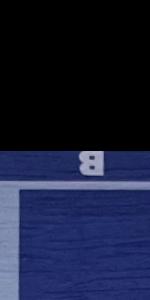
Label: Empty